Question: I am looking into making an app where a user can change the size and orientation of 'UITextField'. I was looking into Aviary app and what I see is that users can not only increase or decrease the size of the text but they can also change its orientation.

So the questions I want to ask are
1) Are they using 'CoreText' to do this are they using just plain old 'UILabel' or 'UIText'?
2) I don't know how you can dynamically resize? Are they using 'UIView'?
3) I have googled CoreText tutorials, examples, checked apple docs and sample projects, looked into cocoa controls and github and I still don't see any sample code or tutorial that will show how this is done.
Would anyone be kind enough to point me in some direction or a tutorial?
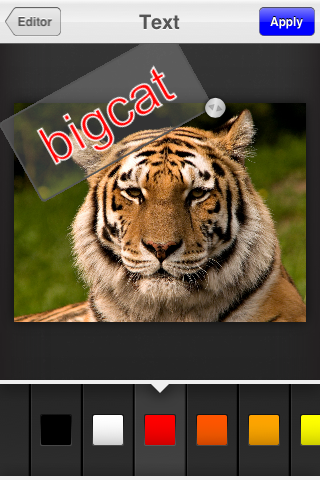
Answer: Regarding the appearance of the font, there are a couple of options:
1. You can use the standard UILabel to achieve the most of the effects (font, size, color, rotation) you see here. The one feature that is beyond the standard UILabel is the white stroke around the font. But, effective iOS 6, you can also achieve the effect of the white stroke around the red text with a standard UILabel using its attributedText property, which is a NSAttributedString.
2. In iOS versions prior to 6.0, to achieve the white stroke color around the text, you had to use CoreGraphics or CoreText.
Regarding the dynamic resizing, rotating, and moving of the text, they're undoubtedly just using gesture recognizers that adjust the 'transform' property of the view (more accurately, probably adjusting 'transform' for rotation, adjusting the 'center' or 'frame' for dragging, and adjusting both the 'frame' and font size for resizing (if you just use 'scale' transformation, you can end up with undesirable pixelation).
You'll get quite a few good hits if you search Stack Overflow for questions regarding gesture recognizers and dragging, resizing, and rotating of views.
---
In iOS 6, if you want the red text with a white border with a 'UILabel', you could do something like:
'''
// create attributes dictionary
NSDictionary *attributes = @{
NSFontAttributeName : [UIFont systemFontOfSize:48.0],
NSForegroundColorAttributeName : [UIColor redColor],
NSStrokeColorAttributeName : [UIColor whiteColor],
NSStrokeWidthAttributeName : @(-3)
};
// make the attributed string
NSAttributedString *stringToDraw = [[NSAttributedString alloc] initWithString:@"bigcat"
attributes:attributes];
self.label.attributedText = stringToDraw;
'''
For information about attributed strings in iOS, see:
- <URL>
---
If you need to support iOS versions prior to iOS 6, you have to use CoreText or CoreGraphics. A CoreText rendition might look like:
'''
- (void)drawRect:(CGRect)rect
{
[super drawRect:rect];
if (!self.text)
return;
// create a font
CTFontRef sysUIFont = CTFontCreateUIFontForLanguage(kCTFontSystemFontType, self.fontSize, NULL);
// create attributes dictionary
NSDictionary *attributes = @{
(__bridge id)kCTFontAttributeName : (__bridge id)sysUIFont,
(__bridge id)kCTForegroundColorAttributeName : (__bridge id)[self.fillColor CGColor],
(__bridge id)kCTStrokeColorAttributeName : (__bridge id)[self.borderColor CGColor],
(__bridge id)kCTStrokeWidthAttributeName : @(-3)
};
// make the attributed string
NSAttributedString *stringToDraw = [[NSAttributedString alloc] initWithString:self.text
attributes:attributes];
// begin drawing
CGContextRef context = UIGraphicsGetCurrentContext();
// flip the coordinate system
CGContextSetTextMatrix(context, CGAffineTransformIdentity);
CGContextTranslateCTM(context, 0, self.bounds.size.height);
CGContextScaleCTM(context, 1.0, -1.0);
// create CTLineRef
CTLineRef line = CTLineCreateWithAttributedString((__bridge CFAttributedStringRef)stringToDraw);
// figure out the size (which we'll use to center it)
CGFloat ascent;
CGFloat descent;
CGFloat width = CTLineGetTypographicBounds(line, &ascent, &descent, NULL);
CGFloat height = ascent + descent;
CGSize stringSize = CGSizeMake(width, height);
// draw it
CGContextSetTextPosition(context,
(self.bounds.size.width - stringSize.width) / 2.0,
(self.bounds.size.height - stringSize.height + descent) / 2.0);
CTLineDraw(line, context);
// clean up
CFRelease(line);
CFRelease(sysUIFont);
}
'''
A more complete implementation of the above can be found in my <URL>.
---
Here is a very simple Core Graphics implementation of 'drawRect' that writes text with a outline around the text:
'''
@implementation CustomView
- (void)drawRect:(CGRect)rect
{
[super drawRect:rect];
if (!self.text)
return;
// begin drawing
CGContextRef context = UIGraphicsGetCurrentContext();
// flip the coordinate system
CGContextSetTextMatrix(context, CGAffineTransformMakeRotation(M_PI_4 / 2.0));
CGContextTranslateCTM(context, 0, self.bounds.size.height);
CGContextScaleCTM(context, 1.0, -1.0);
// write the text
CGContextSelectFont (context, "Helvetica", self.fontSize, kCGEncodingMacRoman);
CGContextSetTextDrawingMode (context, kCGTextFillStroke);
CGContextSetStrokeColorWithColor(context, [[UIColor whiteColor] CGColor]);
CGContextSetLineWidth(context, 1.5);
CGContextSetFillColorWithColor(context, [[UIColor redColor] CGColor]);
CGContextShowTextAtPoint (context, 40, 100, [self.text UTF8String], [self.text length]);
}
@end
'''